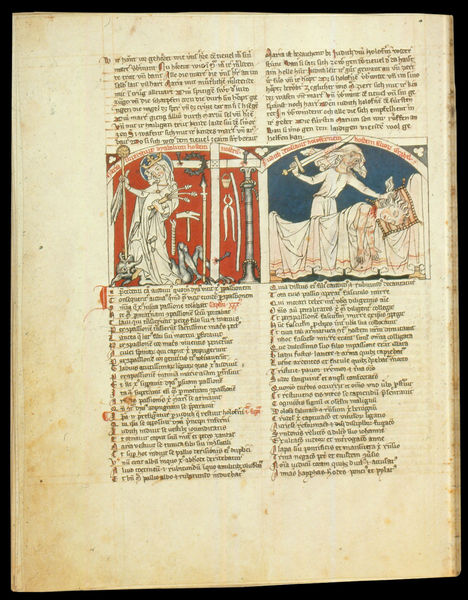
Titel: Speculum humanae salvationis; Codex Cremifanensis 243
Institution: Kremsmünster, Stiftsbibliothek
Schlagwörter: blau, schlaf, frauen, braun, frau, rot, tuch, hochformat, bibel, falten, mord, tod, tot, instrumente, krone, engel, schrift, bilder, liegen, bogen, stab, ähre, vergilbt, spalten, inschrift, bett, faltenwurf, bögen, krank, buch, kreuz, initialen, seite, illustration, schwert, text, waffen, buchseite, pergament, initialien, werkzeug, hammer, ermordung, mittelalter, königin, heilige, töten, zeilen, maria, krankenbett, hinterhalt, pfeil, handschrift, pfeile, zange, latein, initial, werkzeuge, buchmalerei, illuminiert, tuhc, krankt, barbara+